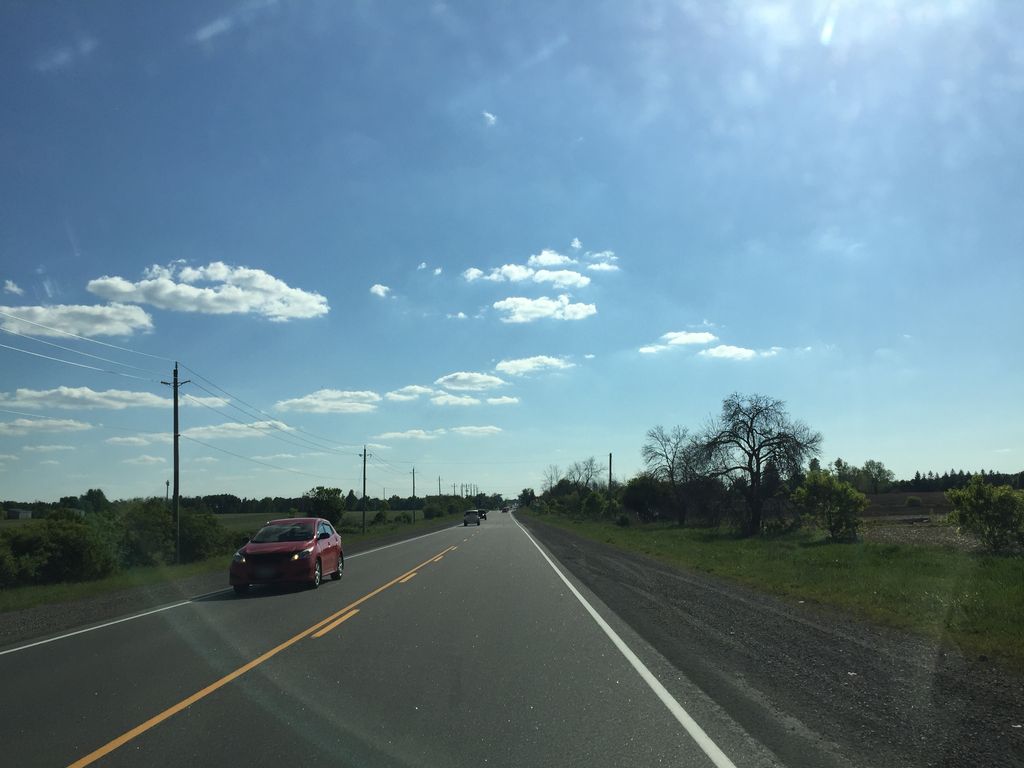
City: kitchener-waterloo